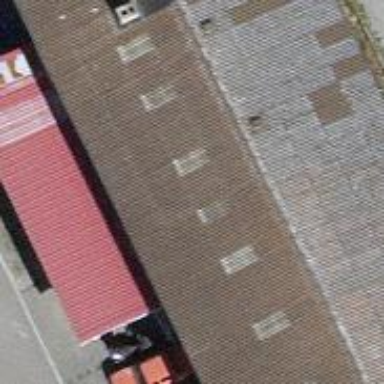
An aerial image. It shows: Industrial building.